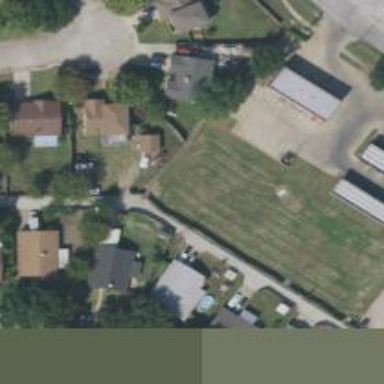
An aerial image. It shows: Alley classified as service road.